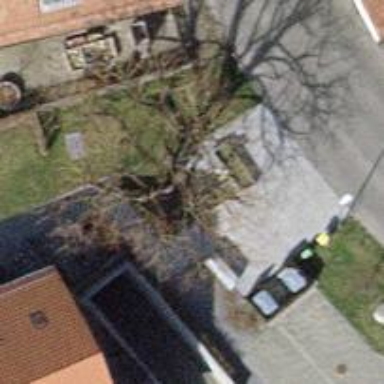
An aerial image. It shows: Beautiful tree in nature.